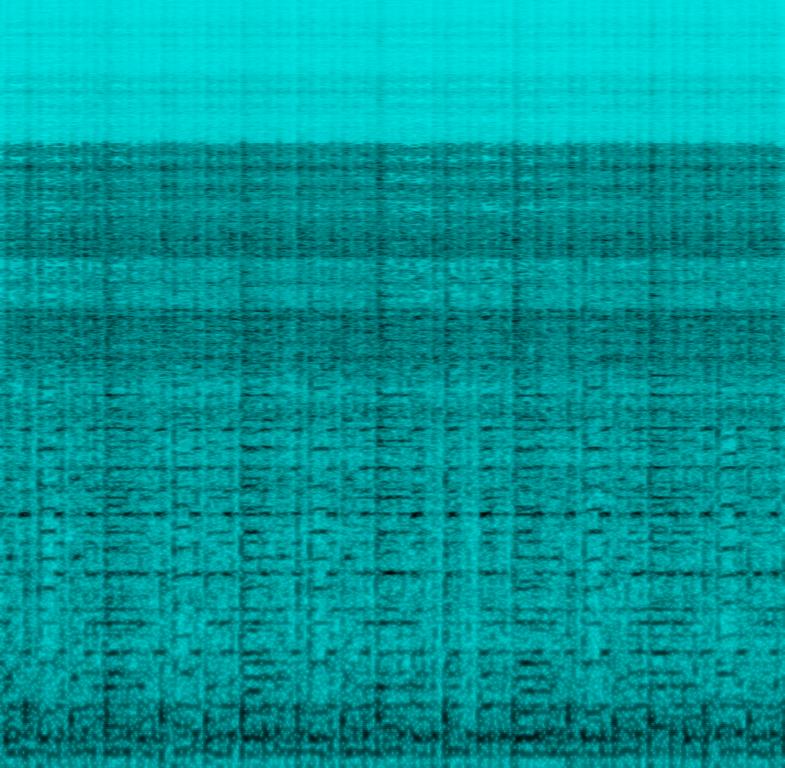
This live recording features an instrumental song. This Regional Mexican song features an accordion playing the main melody. This is accompanied by an acoustic guitar strumming chords. A double bass plays the bass notes. A tambourine acts as the percussion. This song is in an upbeat mood. The song can be played at the entrance of a carnival.